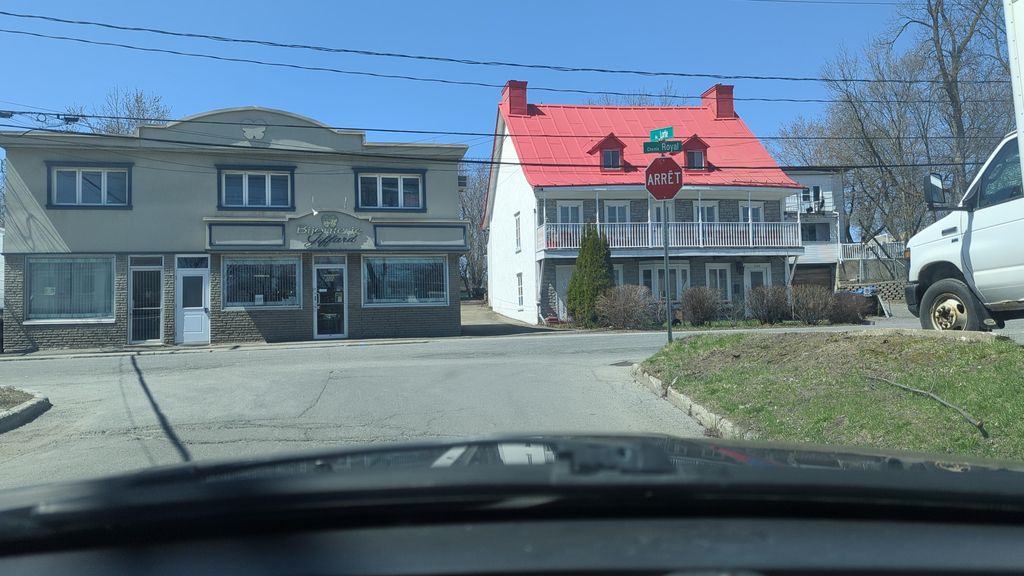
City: quebec_city